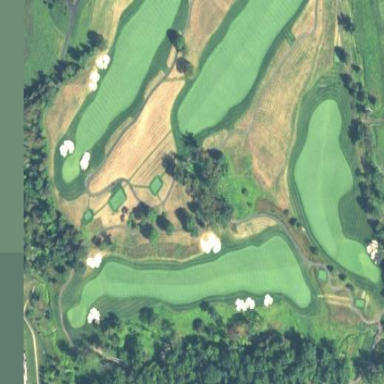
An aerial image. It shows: Rough area on grassy golf course.